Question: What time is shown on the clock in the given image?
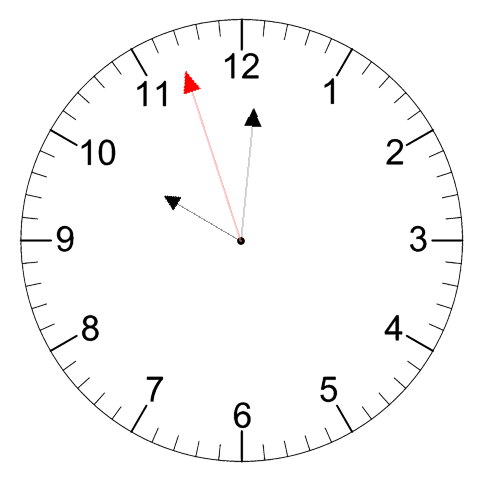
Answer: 10:00:57